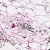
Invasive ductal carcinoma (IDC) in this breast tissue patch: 0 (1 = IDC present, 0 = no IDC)